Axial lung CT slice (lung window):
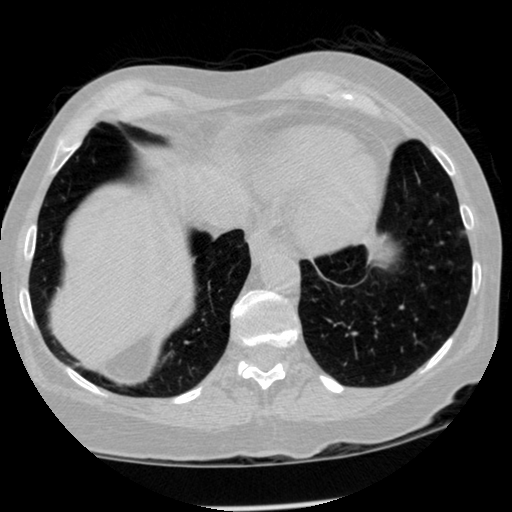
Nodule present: no